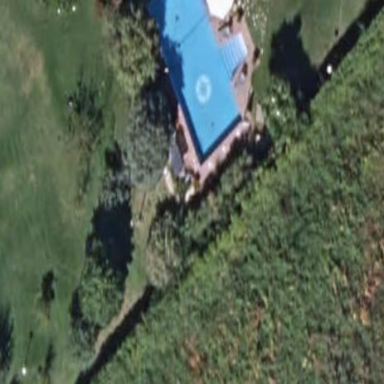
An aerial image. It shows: Swimming pool located in leisure land.